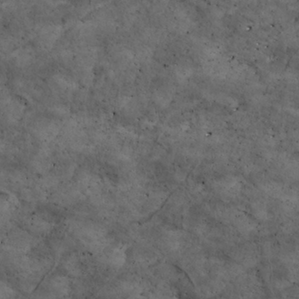
Label: non_frost